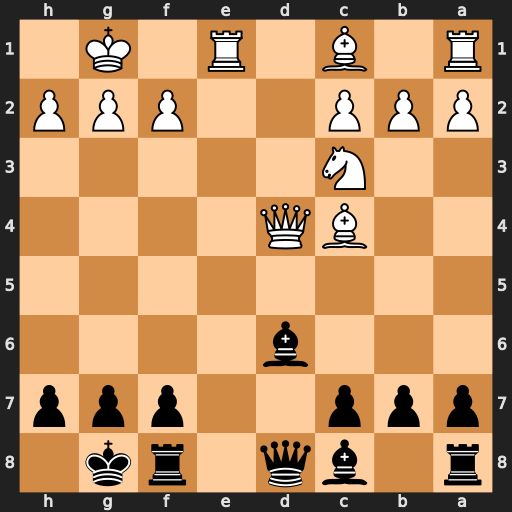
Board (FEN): r1bq1rk1/ppp2ppp/3b4/8/2BQ4/2N5/PPP2PPP/R1B1R1K1
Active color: b
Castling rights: -
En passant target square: -
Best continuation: Bxh2+ Kxh2 Qxd4